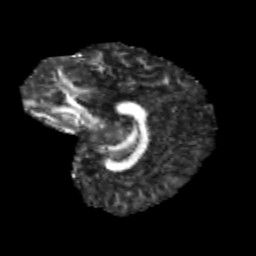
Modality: FA
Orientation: sagittal
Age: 11
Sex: male
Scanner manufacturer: siemens
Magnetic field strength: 3 T
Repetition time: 3.8 s
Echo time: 0.07 s